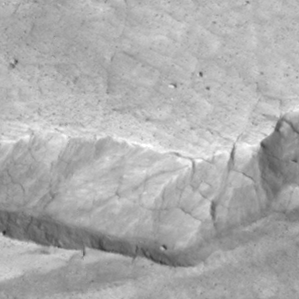
Label: non_frost